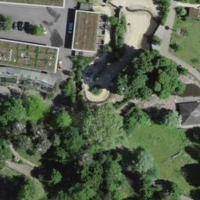
EUNIS habitat code: 55
Species observed at this site:
Corvus corone
Pyrochroa coccinea
Cardamine pratensis
Parus major
Erithacus rubecula
Pica pica
Aesculus hippocastanum
Silene dioica
Cichorium intybus
Spinus spinus